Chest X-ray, AP view. Patient: 66 years old, sex M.
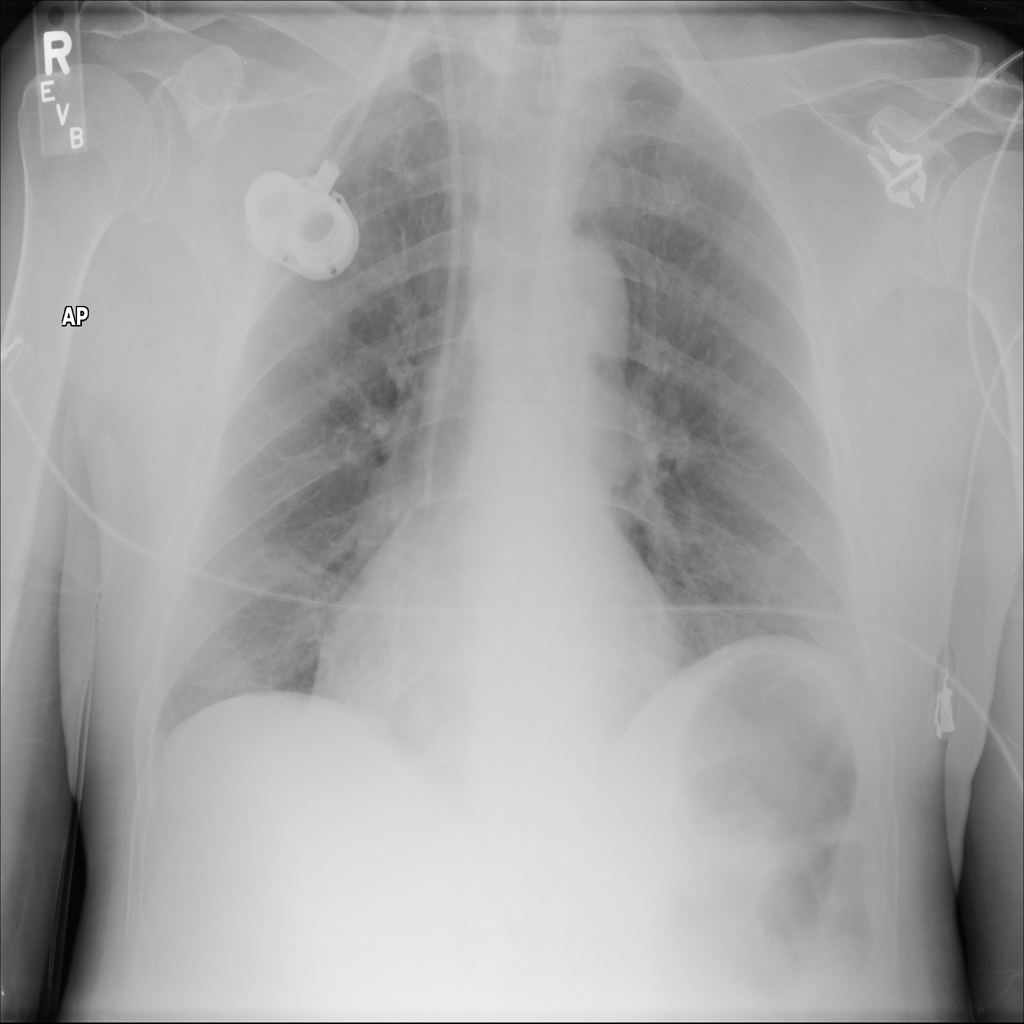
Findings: Infiltration